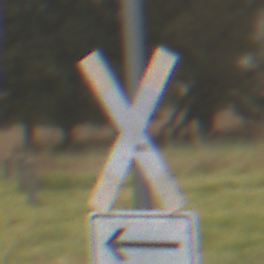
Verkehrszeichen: Andreaskreuz
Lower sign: RichtungsangabeDurchPfeile1
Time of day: MorningAfternoon
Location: Outdoor (Nature)
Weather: Overcast
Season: NotSpecified
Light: Natural